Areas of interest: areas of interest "Sport and cultural"
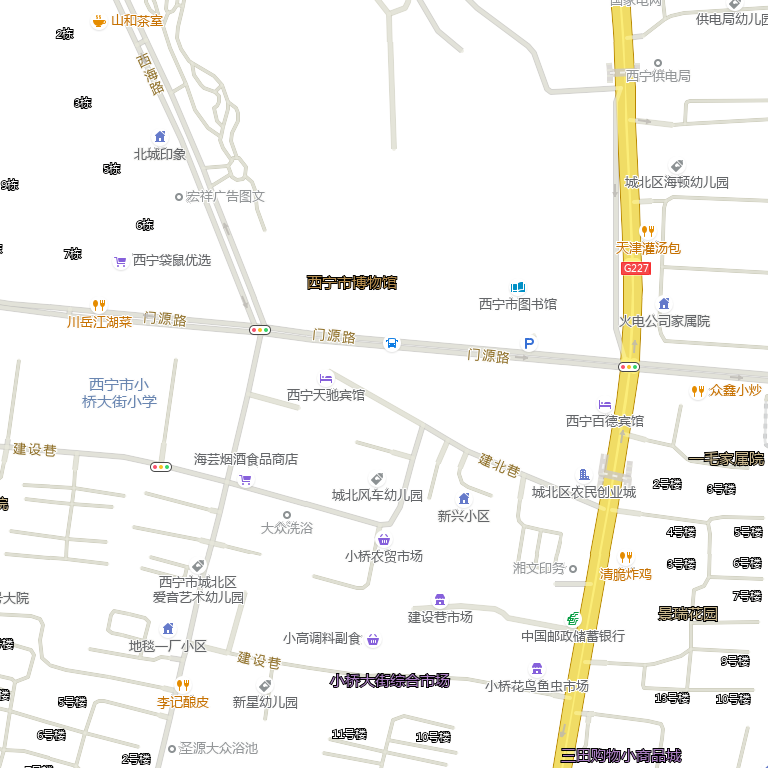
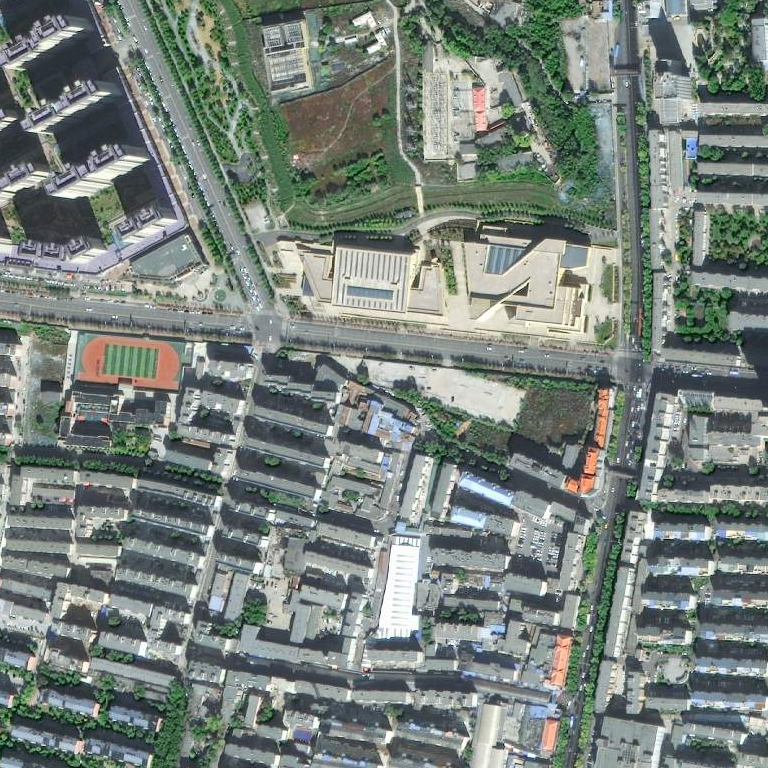